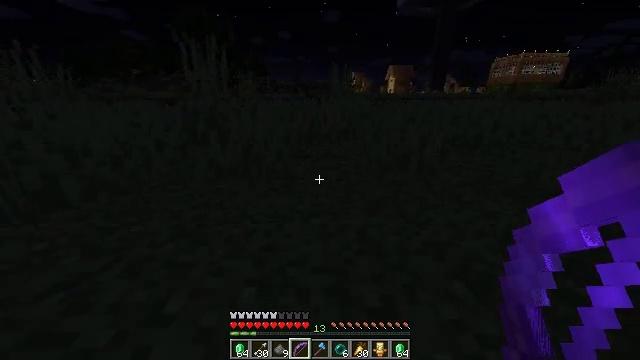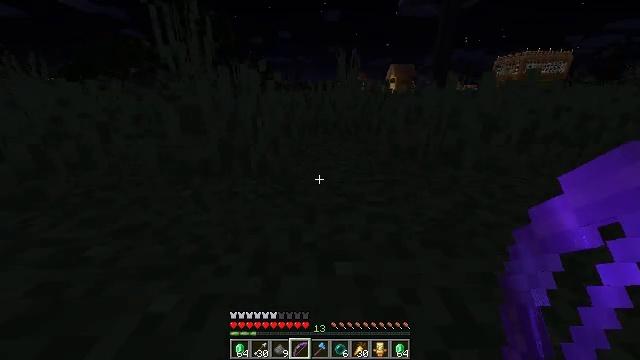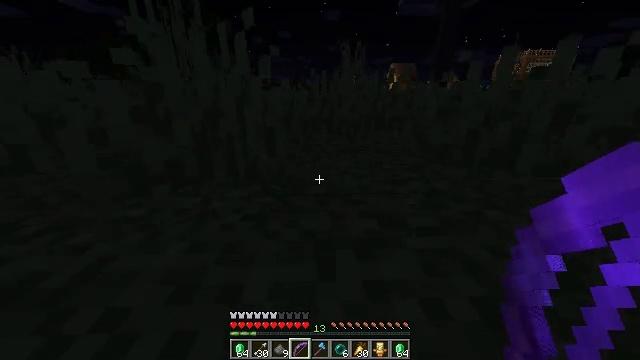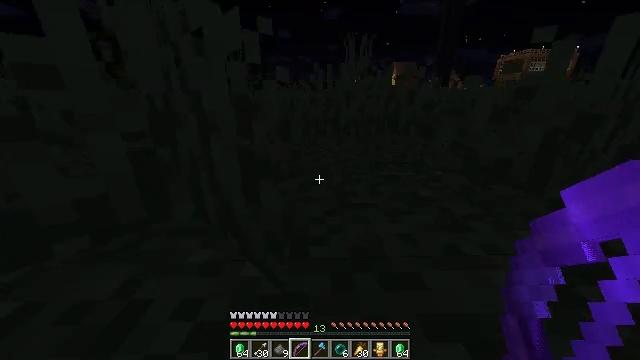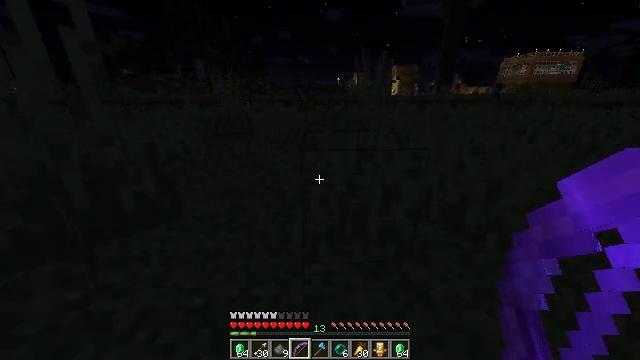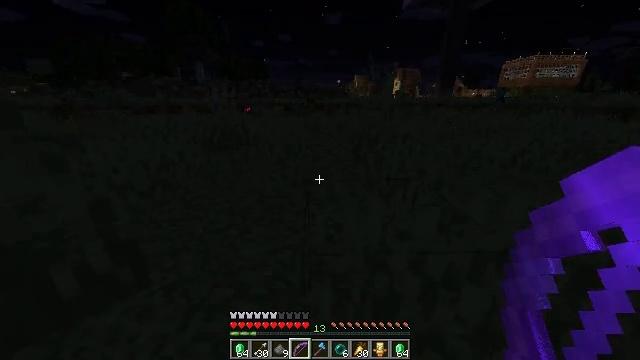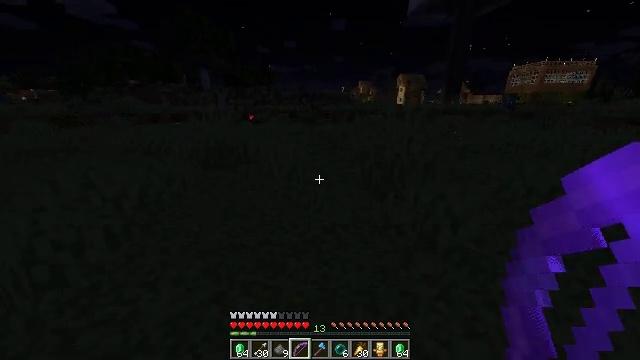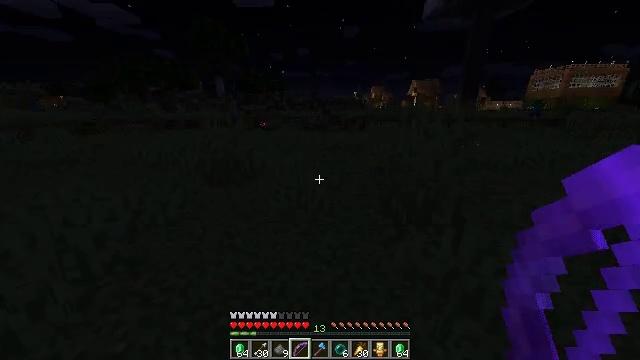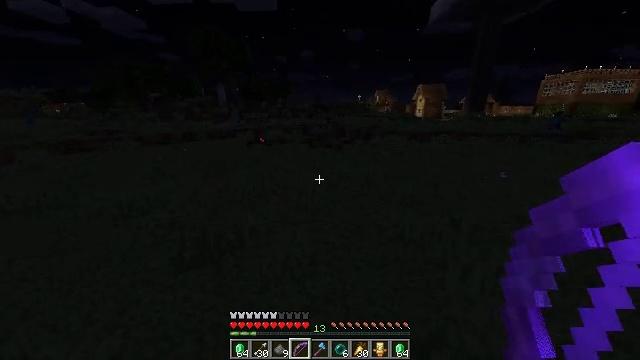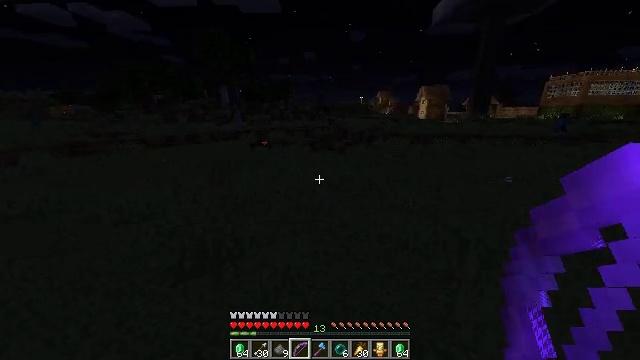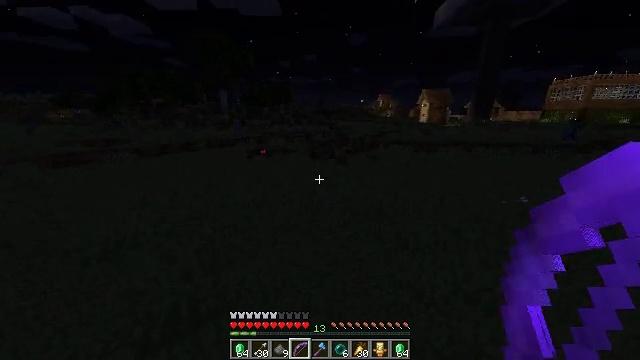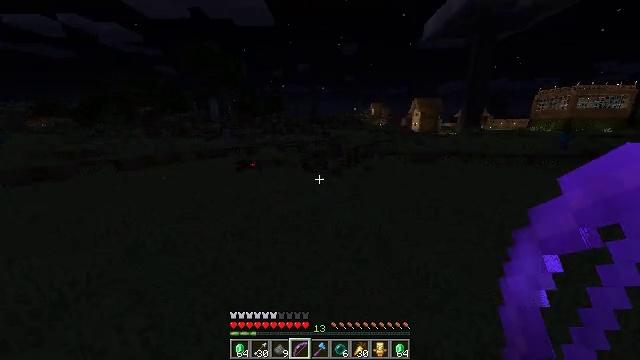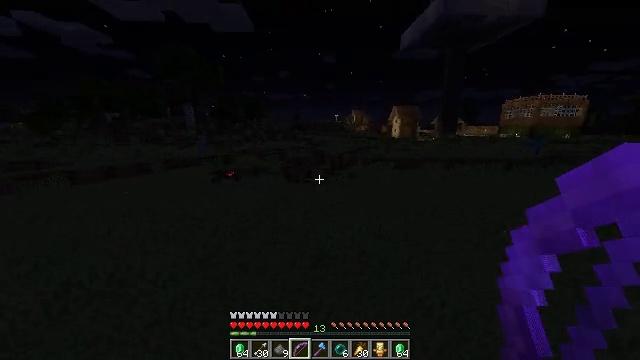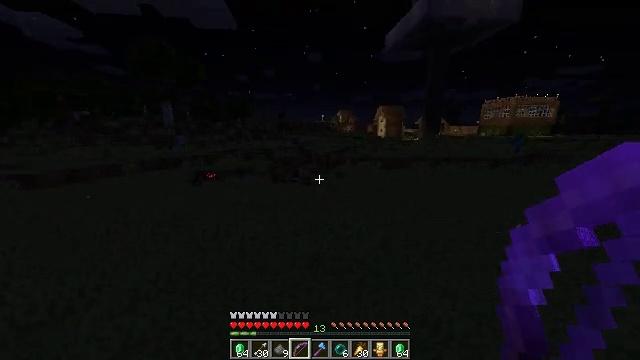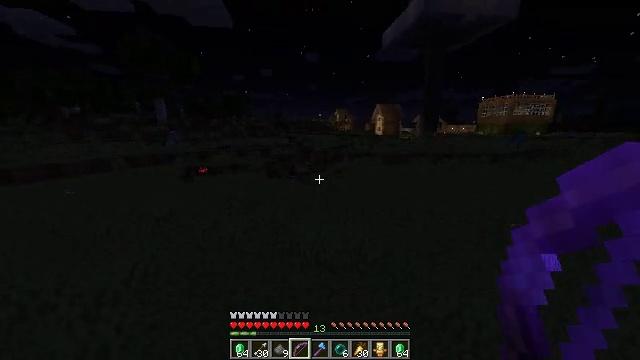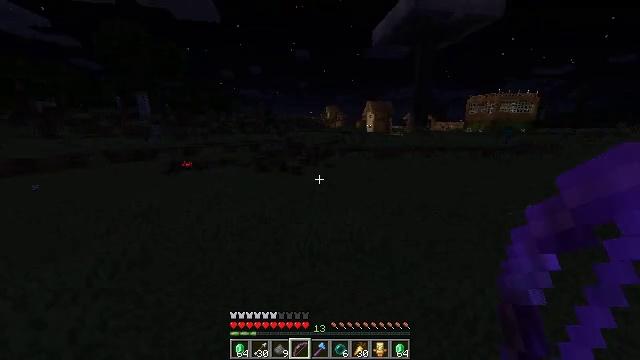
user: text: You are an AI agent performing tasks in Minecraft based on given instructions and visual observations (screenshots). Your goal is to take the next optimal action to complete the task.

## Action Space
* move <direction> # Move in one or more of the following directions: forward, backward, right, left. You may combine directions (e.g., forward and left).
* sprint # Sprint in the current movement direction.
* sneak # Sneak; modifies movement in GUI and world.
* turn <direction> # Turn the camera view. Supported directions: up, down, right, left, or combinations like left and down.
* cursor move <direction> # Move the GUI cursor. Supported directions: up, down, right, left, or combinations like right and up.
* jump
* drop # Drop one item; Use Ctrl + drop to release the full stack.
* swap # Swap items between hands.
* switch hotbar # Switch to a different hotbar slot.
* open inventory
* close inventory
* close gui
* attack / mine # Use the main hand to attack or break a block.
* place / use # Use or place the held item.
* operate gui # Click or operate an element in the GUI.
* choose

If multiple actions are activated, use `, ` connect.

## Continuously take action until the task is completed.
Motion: motion action
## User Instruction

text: Assemble a firework rocket with the required materials.
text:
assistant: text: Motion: move forward, sprint, jump
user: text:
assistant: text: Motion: move forward, sprint, jump
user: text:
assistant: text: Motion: move forward, sprint, jump
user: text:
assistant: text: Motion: move forward, sprint, jump
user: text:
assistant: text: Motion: move forward, sprint, jump
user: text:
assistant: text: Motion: move forward, sprint, turn left and up, jump
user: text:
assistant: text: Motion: move forward, sprint, turn left and up, jump
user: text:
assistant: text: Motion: move forward, sprint, jump
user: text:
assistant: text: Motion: move forward, sprint, jump
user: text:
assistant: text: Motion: move forward, sprint
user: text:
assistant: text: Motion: move forward, sprint, turn right and up
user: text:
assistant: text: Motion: move forward, sprint, turn right and up
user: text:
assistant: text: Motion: move forward, sprint, turn right, jump
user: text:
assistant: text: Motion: move forward, sprint, jump
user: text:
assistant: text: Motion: move forward, sprint, turn right, jump
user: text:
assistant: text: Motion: move forward, sprint, turn right, jump
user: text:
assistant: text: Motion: move forward, sprint, turn right, jump
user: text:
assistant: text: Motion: move forward, sprint, turn right, jump
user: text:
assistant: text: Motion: move forward, sprint, turn right, jump
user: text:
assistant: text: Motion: move forward, sprint, turn right, jump
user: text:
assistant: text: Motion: move forward, sprint, turn right, jump
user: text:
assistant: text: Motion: move forward, sprint, jump
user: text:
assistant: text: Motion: move forward, sprint, jump
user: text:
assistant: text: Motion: move forward, sprint, jump
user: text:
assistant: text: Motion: move forward, sprint, jump
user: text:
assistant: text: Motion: move forward, sprint, jump
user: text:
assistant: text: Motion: move forward, sprint, jump
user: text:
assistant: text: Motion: move forward, sprint, jump
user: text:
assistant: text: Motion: move forward, sprint, jump
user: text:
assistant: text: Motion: move forward, sprint, turn right, jump